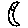
Label: moon